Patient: sex F, age 63
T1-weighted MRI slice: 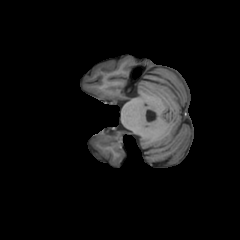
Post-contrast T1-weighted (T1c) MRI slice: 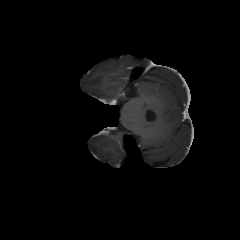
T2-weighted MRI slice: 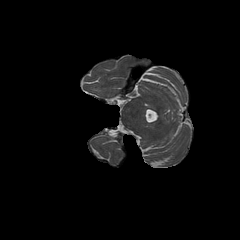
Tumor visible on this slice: no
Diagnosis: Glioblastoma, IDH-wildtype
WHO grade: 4